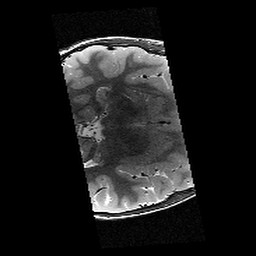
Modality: T2w
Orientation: axial
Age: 12
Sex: female
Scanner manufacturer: siemens
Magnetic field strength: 3 T
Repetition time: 9.23 s
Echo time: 0.067 s